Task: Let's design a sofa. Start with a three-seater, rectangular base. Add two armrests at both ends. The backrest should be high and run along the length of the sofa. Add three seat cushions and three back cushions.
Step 447:
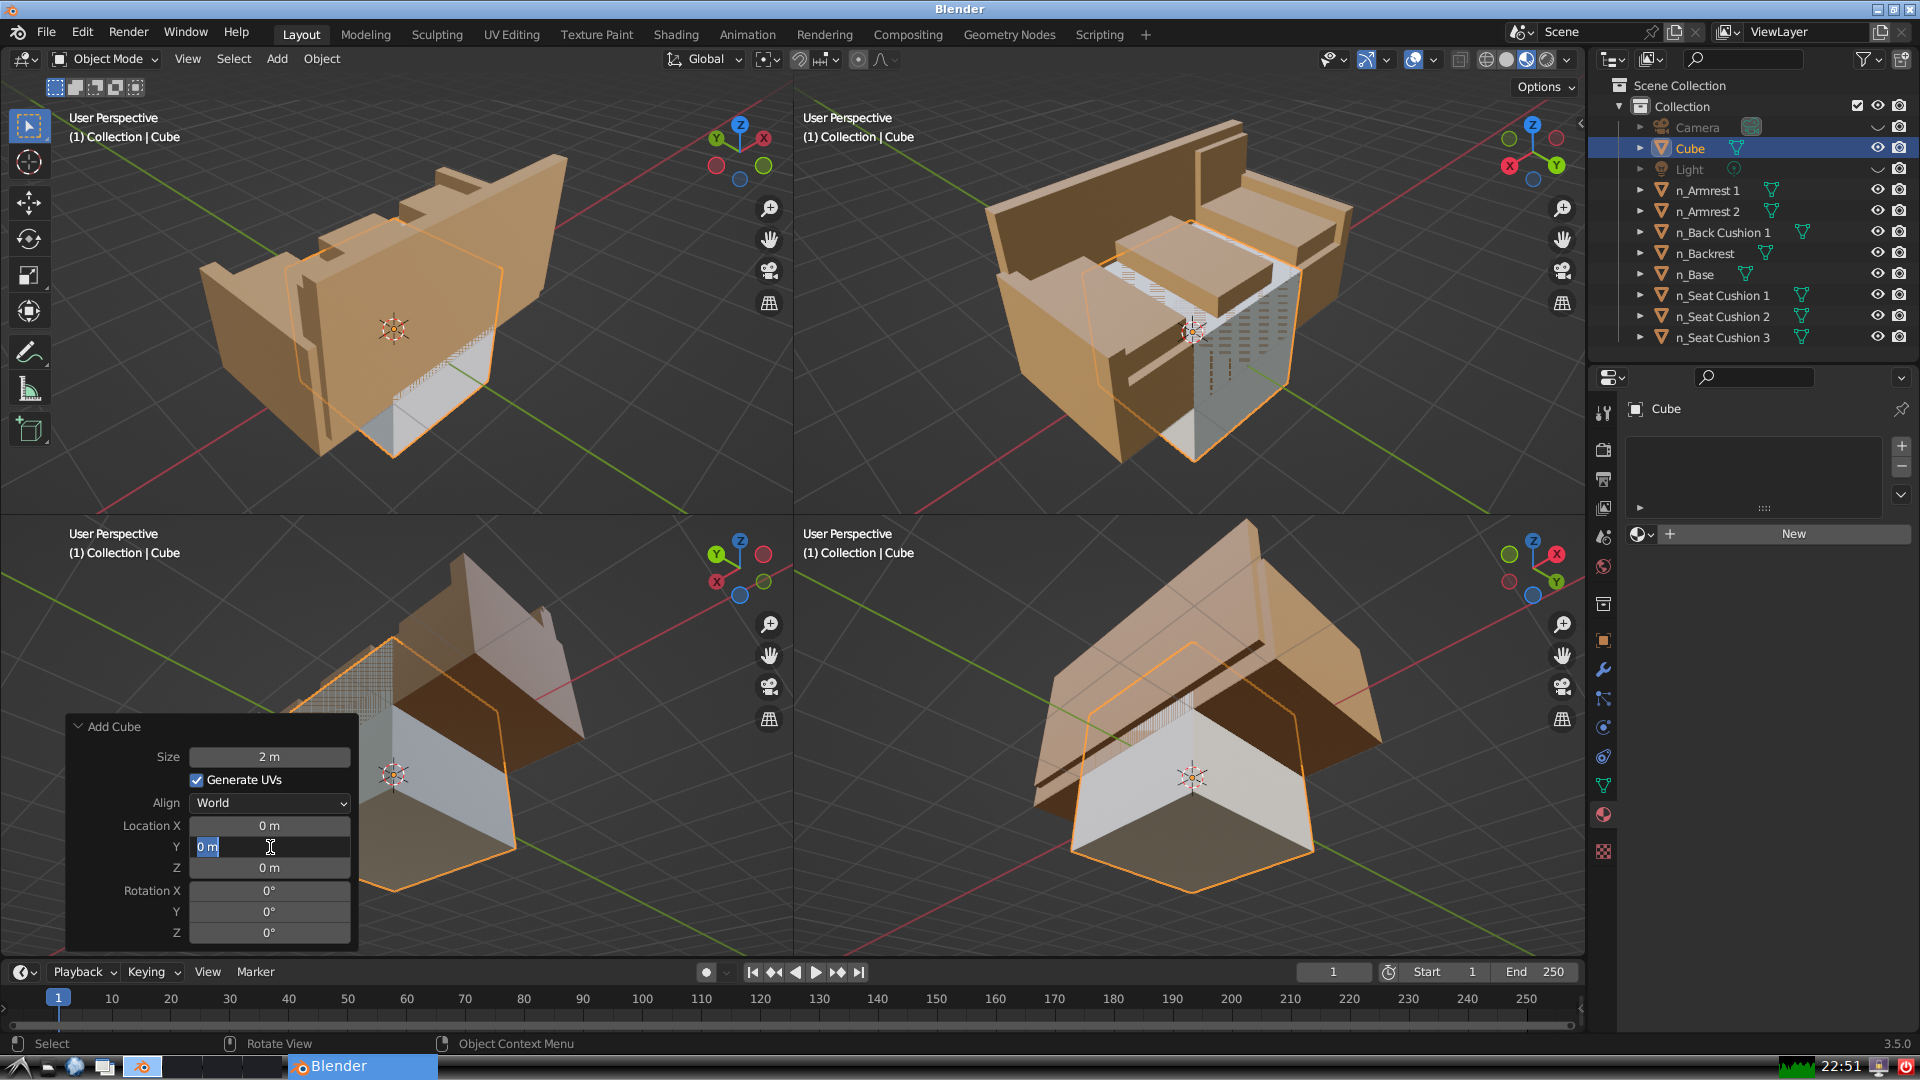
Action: input_text: -0.9